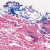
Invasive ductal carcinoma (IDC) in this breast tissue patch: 0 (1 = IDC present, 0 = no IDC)